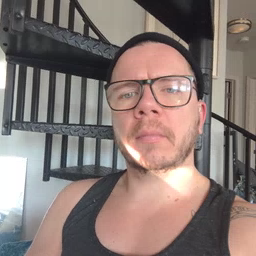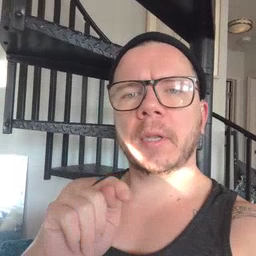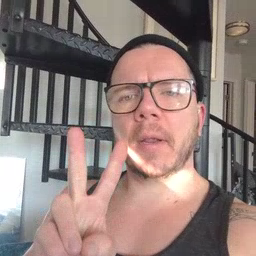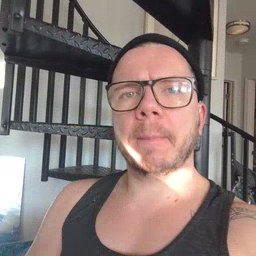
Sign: TV